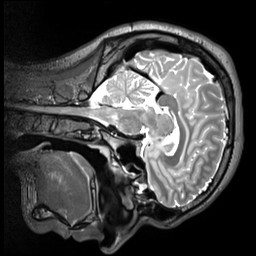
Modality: T2w
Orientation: sagittal
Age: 27
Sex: male
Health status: healthy
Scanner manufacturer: siemens
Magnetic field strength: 3 T
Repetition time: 3.2 s
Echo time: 0.412 s